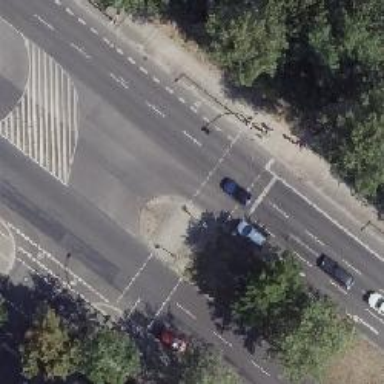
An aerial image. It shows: Crossing with traffic signals and central island.